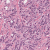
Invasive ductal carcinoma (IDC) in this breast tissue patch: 1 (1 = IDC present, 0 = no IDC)